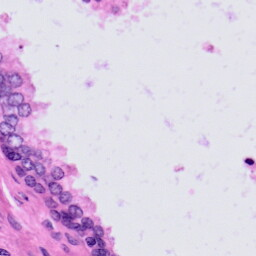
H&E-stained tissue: Prostate